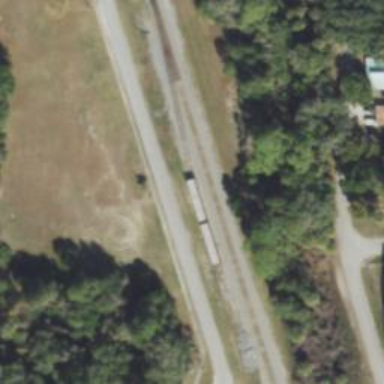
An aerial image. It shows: Railway spur service.